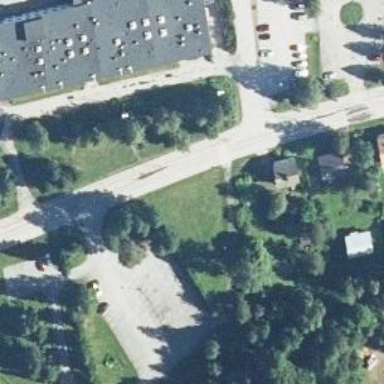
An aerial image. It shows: Asphalt cycleway with zebra crossing.